Question: Can anyone see if there is something wrong in my matlab code? My objective is to replicate this formula:
q can take value 1,2,3 and 5.
I constructed my vector Xt where each element are a cumulative sum of log(1+return) at each time (t) - for stock returns - first element is normalized to log(1).
Then to compute each element Sq(T,delta t) for the four values of q this is my matlab code:
'''
for j=1:length(dt);
E=Xt(1:dt(j):end);
EE=diff(E(2:end));
EEE=diff(E(1:end-1));
Sqone(j)=sum(abs(EE-EEE).^1);
Sqtwo(j)=sum(abs(EE-EEE).^2);
Sqthree(j)=sum(abs(EE-EEE).^3);
Sqfive(j)=sum(abs(EE-EEE).^5); end;
'''
Is there something wrong in the code above? I am asking this because I know there is something wrong since I am not getting the expected results. I am convinced that it is due to my code posted above.
the vector dt is a vector that goes from 1 to high number - depending on the size of Xt. But my vector dt is not the problem.
Thank you for all your help!
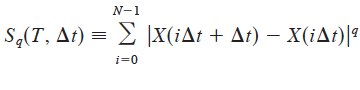
Answer: You are taking the difference twice. Once using 'diff' and once using 'EE-EEE'. The correct code is:
'''
for j=1:length(dt);
E=Xt(1:dt(j):end);
EE=abs(diff(E));
Sqone(j)=sum(EE.^1);
Sqtwo(j)=sum(EE.^2);
Sqthree(j)=sum(EE.^3);
Sqfive(j)=sum(EE.^5); end;
'''